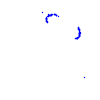
Particle: proton